Interaction volume radius: 10 \u00c5
Interaction volume height: 20 \u00c5
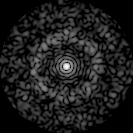
Disorder parameter: 0.8333